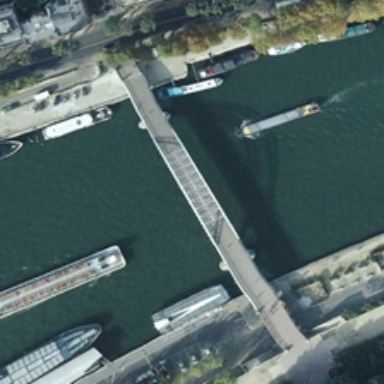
A bridge is over a river with some boats in it and some green trees in two sides of it .